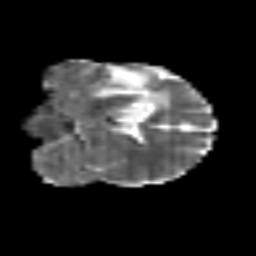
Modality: MD
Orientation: coronal
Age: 42
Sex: male
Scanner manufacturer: siemens
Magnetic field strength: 3 T
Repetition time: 3.2 s
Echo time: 0.081 s